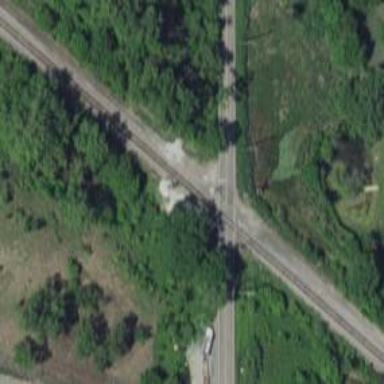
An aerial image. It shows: Railway track.